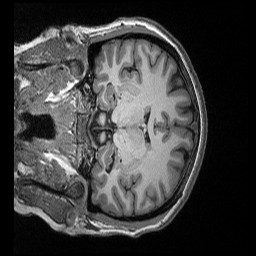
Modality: T1w
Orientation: coronal
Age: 26
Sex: female